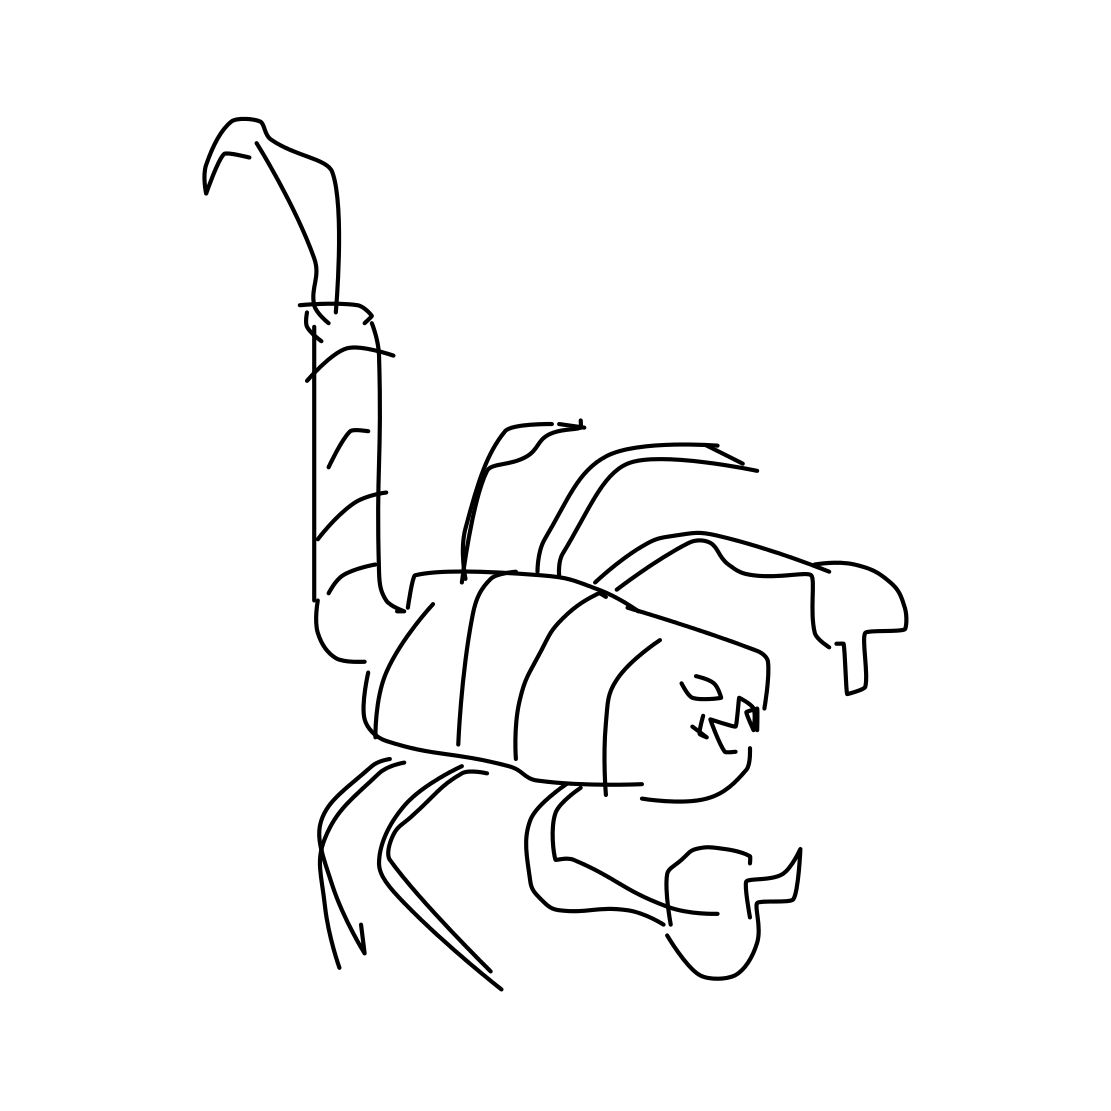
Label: scorpion